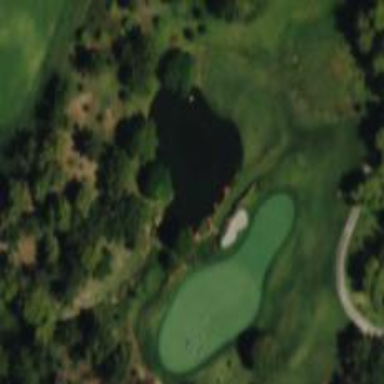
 ideal for leisure and sports activities."